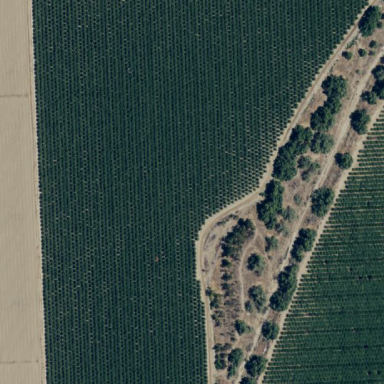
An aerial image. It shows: Almond orchard with rows of almond trees.